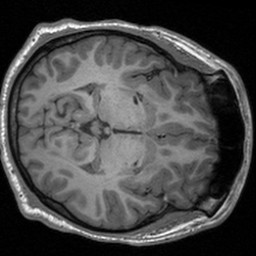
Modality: T1w
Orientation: axial
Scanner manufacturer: siemens
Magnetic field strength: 3 T
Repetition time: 1.9 s
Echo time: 0.00226 s